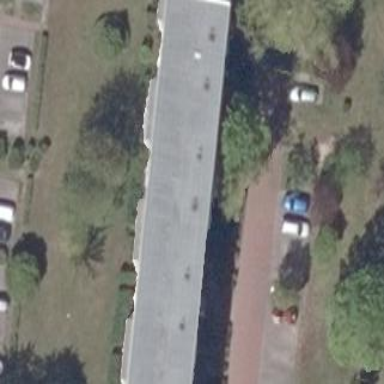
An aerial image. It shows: Apartment building with flat roof.